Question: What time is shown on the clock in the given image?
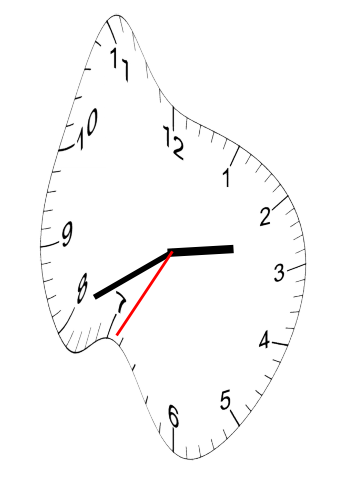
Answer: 02:40:35